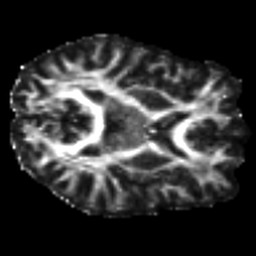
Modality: FA
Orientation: axial
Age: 24
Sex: female
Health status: healthy
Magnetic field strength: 3 T
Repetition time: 8.4 s
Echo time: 0.0926 s